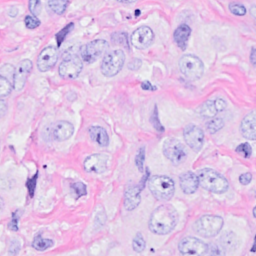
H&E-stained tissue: Breast